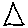
Label: triangle